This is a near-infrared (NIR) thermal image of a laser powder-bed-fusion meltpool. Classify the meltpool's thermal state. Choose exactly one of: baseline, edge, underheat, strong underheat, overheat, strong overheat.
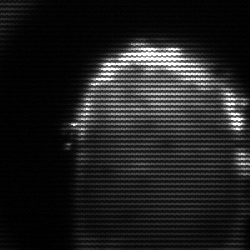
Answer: baseline